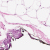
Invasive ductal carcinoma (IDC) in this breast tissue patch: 0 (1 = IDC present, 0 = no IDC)